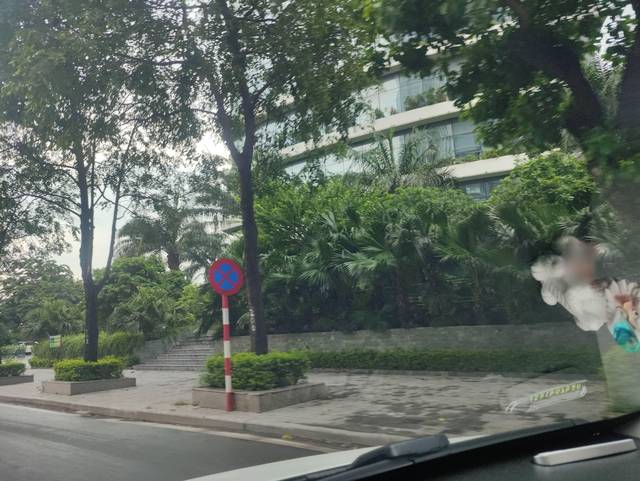
Region: Vietnam
Coordinates: 20.993, 105.787